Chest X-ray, AP view. Patient: 25 years old, sex F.
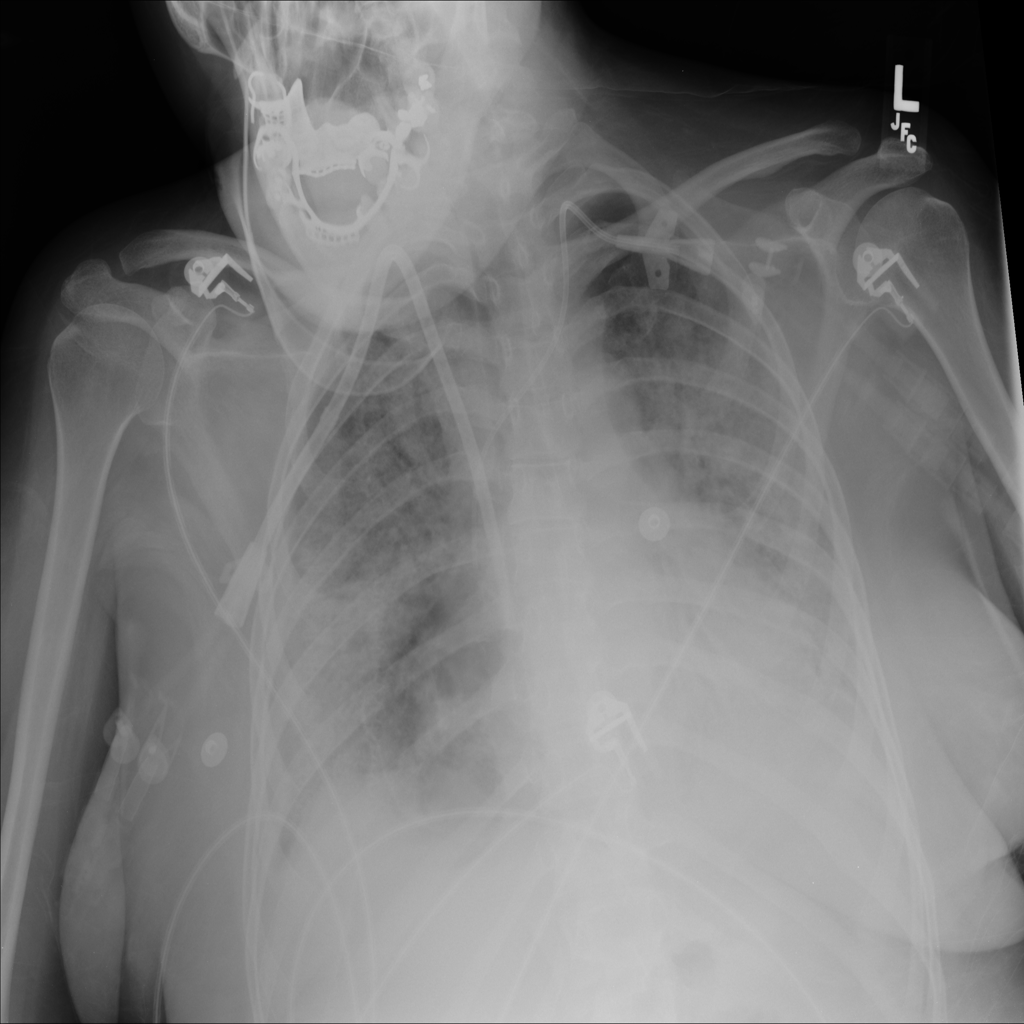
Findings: Atelectasis, Consolidation, Infiltration, Pneumothorax